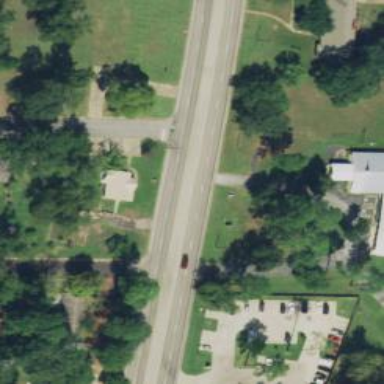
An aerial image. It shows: Asphalt road designated as trunk highway.